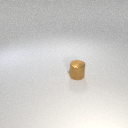
small brown metal cylinder